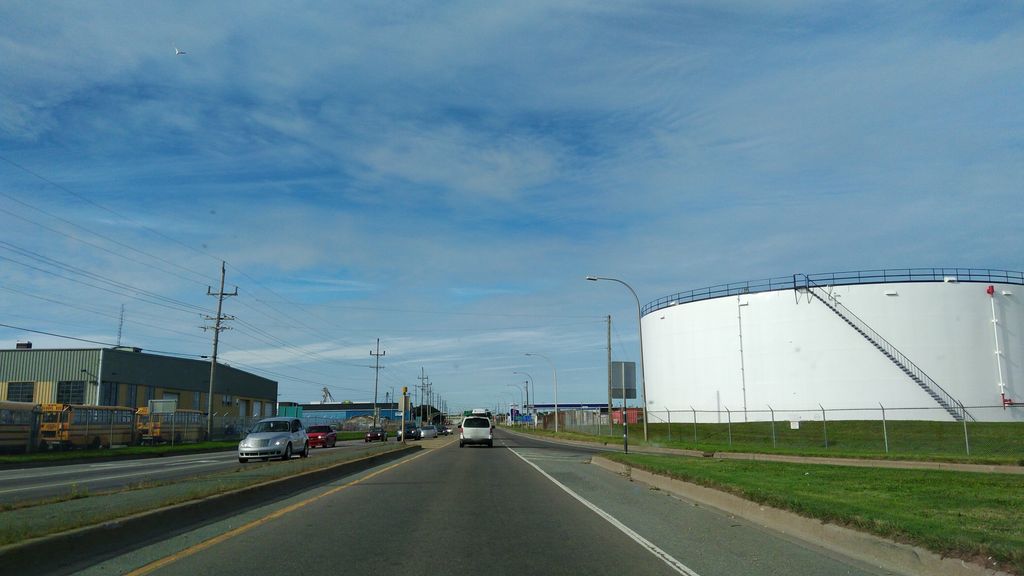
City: charlottetown